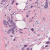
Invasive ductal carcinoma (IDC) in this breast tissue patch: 1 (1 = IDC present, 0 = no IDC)